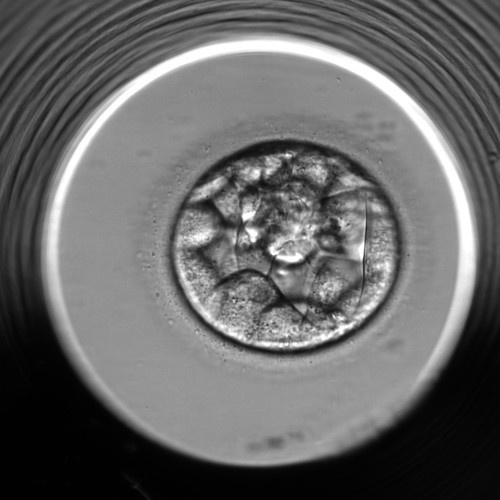
Embryo quality: poor